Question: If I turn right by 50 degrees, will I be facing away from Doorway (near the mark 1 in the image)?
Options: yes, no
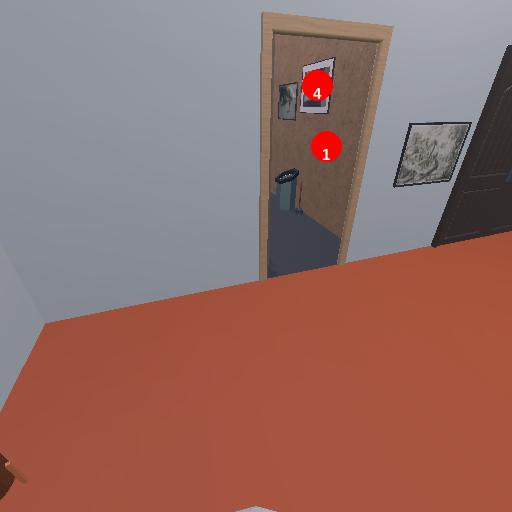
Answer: yes